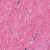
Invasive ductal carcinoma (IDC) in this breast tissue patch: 0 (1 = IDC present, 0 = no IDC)